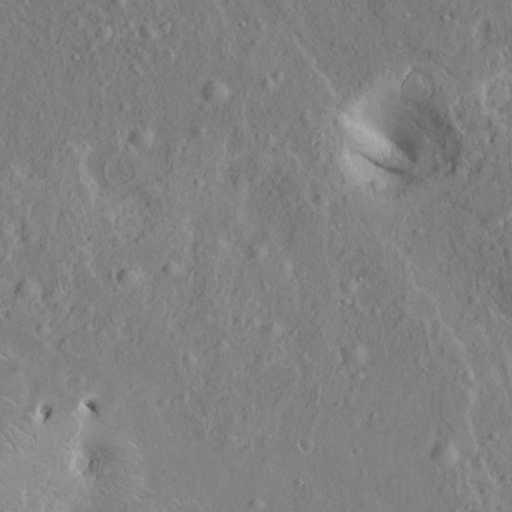
Objects detected: cone